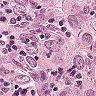
Metastatic tissue present: yes